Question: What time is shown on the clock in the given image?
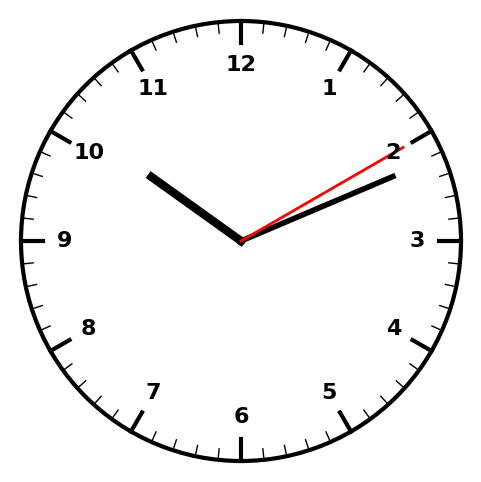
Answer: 10:11:10